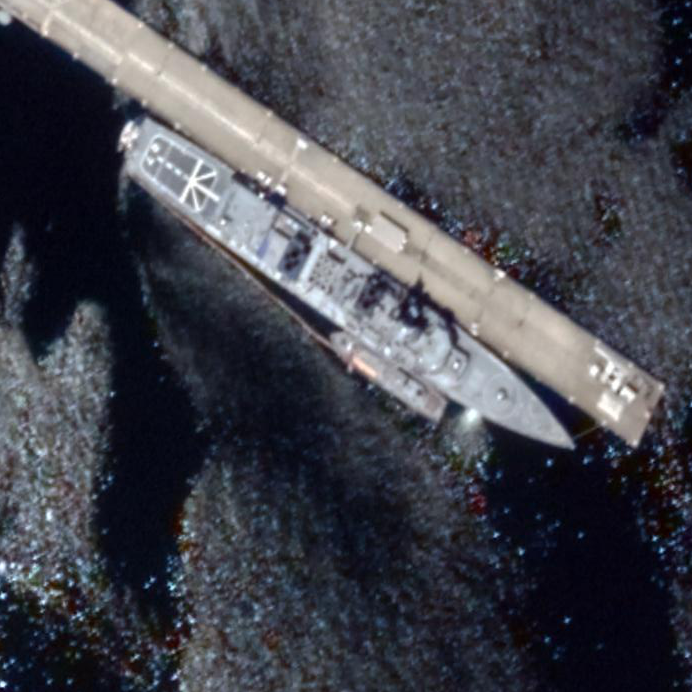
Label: destroyer